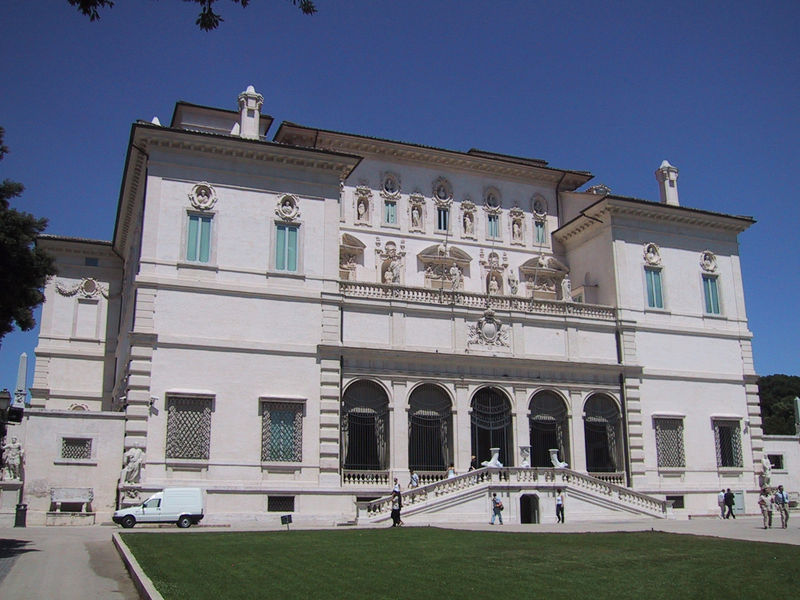
Titel: Rom, Villa Borghese
Standort: Rom, Villa Borghese (EU - I - Latium)
Schlagwörter: menschen, fenster, tür, gebäude, gras, haus, rasen, leute, architektur, renaissance, schornstein, balkon, italien, auto, treppe, aufgang, geländer, palazzo, balustrade, girlanden, villa, aut, kastenwagen, villa borghese, eneingang